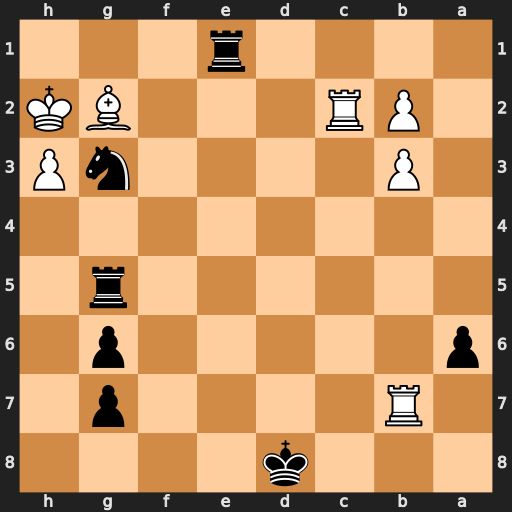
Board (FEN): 3k4/1R4p1/p5p1/6r1/8/1P4nP/1PR3BK/4r3
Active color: b
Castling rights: -
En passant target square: -
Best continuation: Rh1+ Bxh1 Nf1#